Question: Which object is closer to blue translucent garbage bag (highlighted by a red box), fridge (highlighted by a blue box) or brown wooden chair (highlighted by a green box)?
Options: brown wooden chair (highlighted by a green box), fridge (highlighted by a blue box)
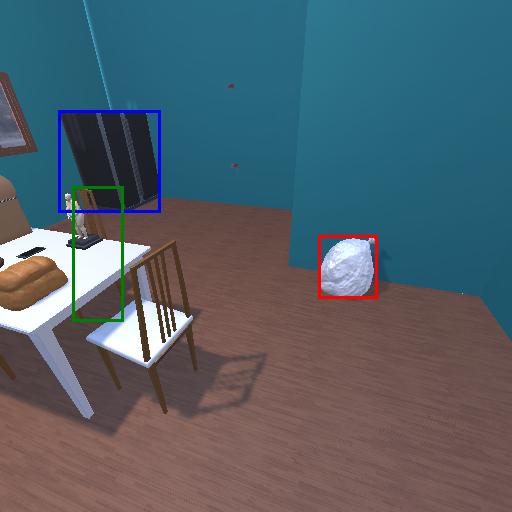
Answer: brown wooden chair (highlighted by a green box)